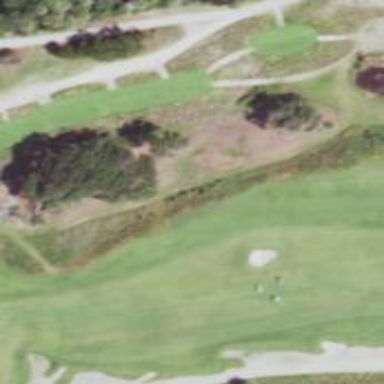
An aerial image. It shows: Area with grass used as rough in golf course.